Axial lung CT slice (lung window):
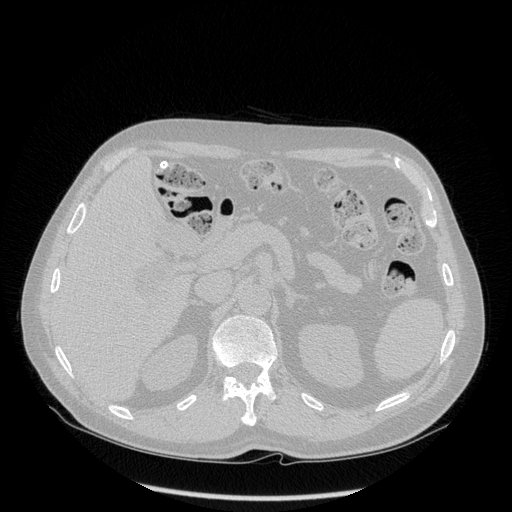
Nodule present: no